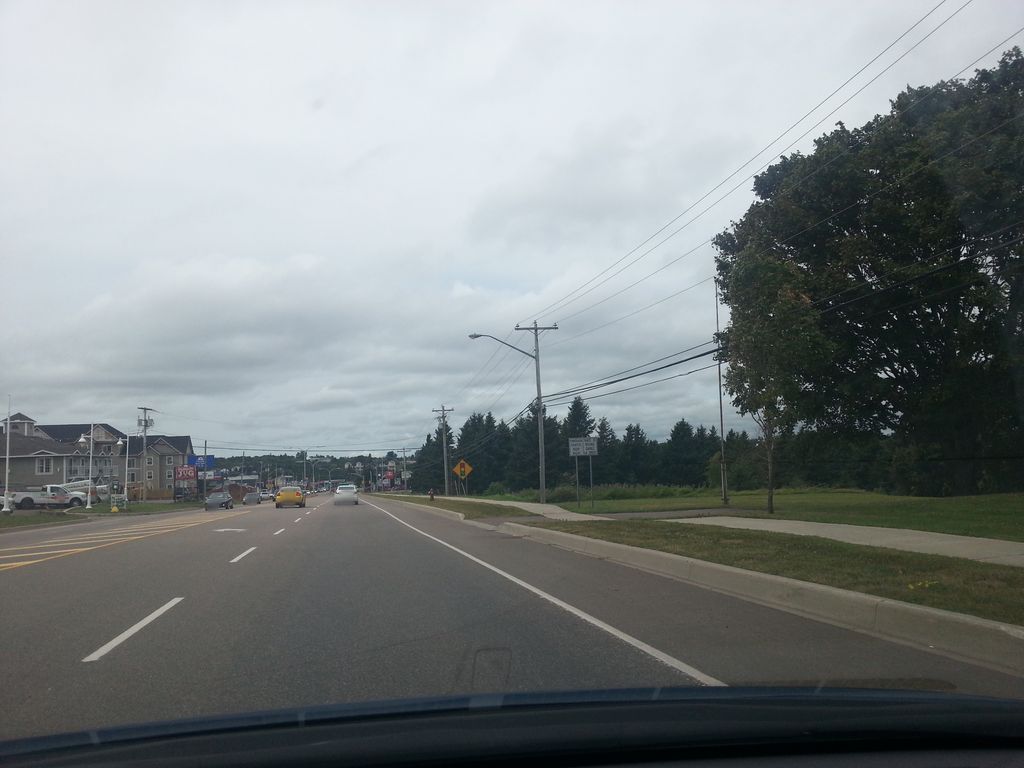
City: charlottetown